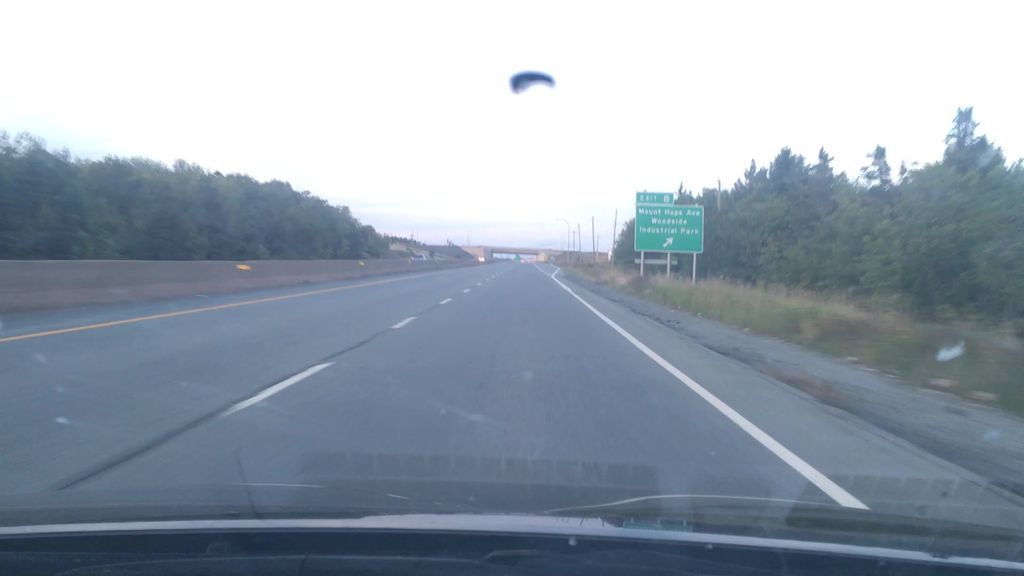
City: halifax